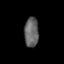
Tissue: prostate
Cell type: T cells
Senescence score: 0.7411
Nuclear area (px): 419
Mean DAPI intensity: 99.539